Interaction volume radius: 10 \u00c5
Interaction volume height: 45 \u00c5
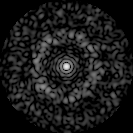
Disorder parameter: 0.825